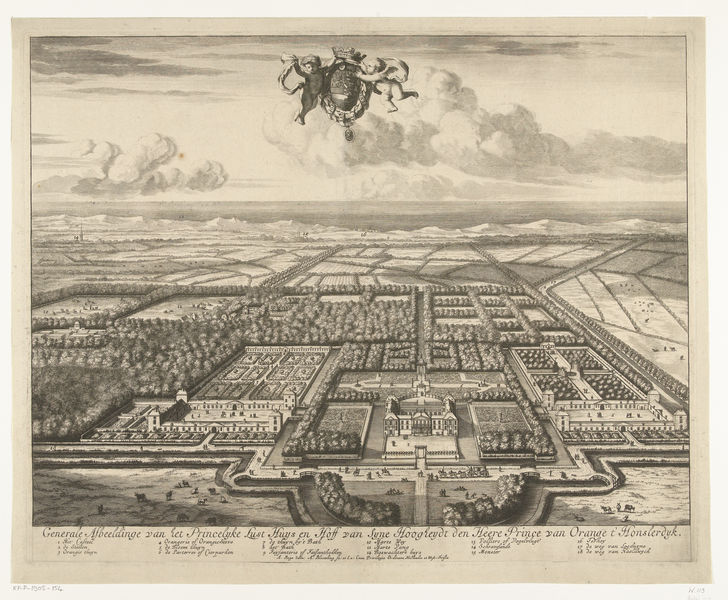
Titel: Gezicht op Honselaarsdijk in vogelvlucht
Künstler: Abraham Bloteling
Standort: Amsterdam
Institution: Rijksmuseum
Schlagwörter: niederlande, stich, wappen, schloß, oranien, het loo